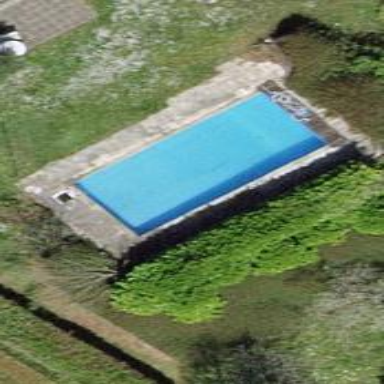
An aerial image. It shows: Swimming pool located in leisure land.